Field crop: maize
Growth stage: 2
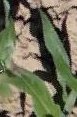
Species: maize